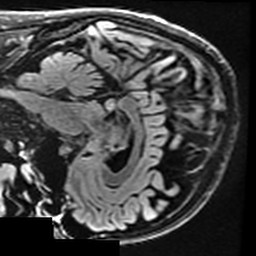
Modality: T2w
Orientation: sagittal
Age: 48
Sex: male
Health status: healthy
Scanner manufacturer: ge
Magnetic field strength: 3 T
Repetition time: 12 s
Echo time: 0.09318 s